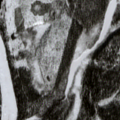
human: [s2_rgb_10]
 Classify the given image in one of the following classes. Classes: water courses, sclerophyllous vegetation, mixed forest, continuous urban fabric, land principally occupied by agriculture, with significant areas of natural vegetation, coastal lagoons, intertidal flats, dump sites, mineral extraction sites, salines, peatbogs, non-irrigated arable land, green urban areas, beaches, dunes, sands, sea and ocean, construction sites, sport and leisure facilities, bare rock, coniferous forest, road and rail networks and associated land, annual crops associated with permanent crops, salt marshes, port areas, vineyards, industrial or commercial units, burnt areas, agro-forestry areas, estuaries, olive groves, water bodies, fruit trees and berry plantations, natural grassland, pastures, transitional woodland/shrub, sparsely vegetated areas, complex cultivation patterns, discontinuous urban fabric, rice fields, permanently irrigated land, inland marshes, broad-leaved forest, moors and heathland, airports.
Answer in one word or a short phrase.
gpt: coniferous forest, transitional woodland/shrub, water courses